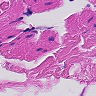
Metastatic tissue present: no